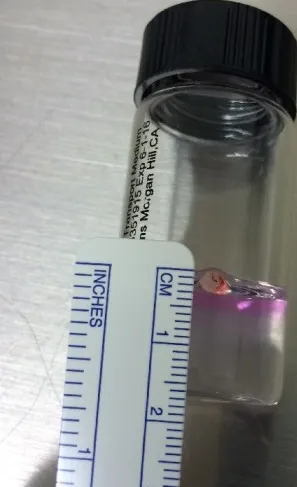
The removed foreign body.
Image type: medical_photograph (other_medical_photograph)